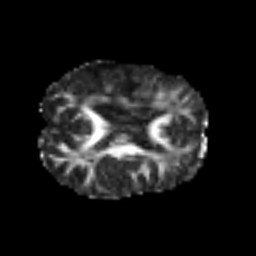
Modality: FA
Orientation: axial
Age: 44
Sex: female
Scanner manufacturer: siemens
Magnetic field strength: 3 T
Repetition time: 6.1 s
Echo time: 0.101 s